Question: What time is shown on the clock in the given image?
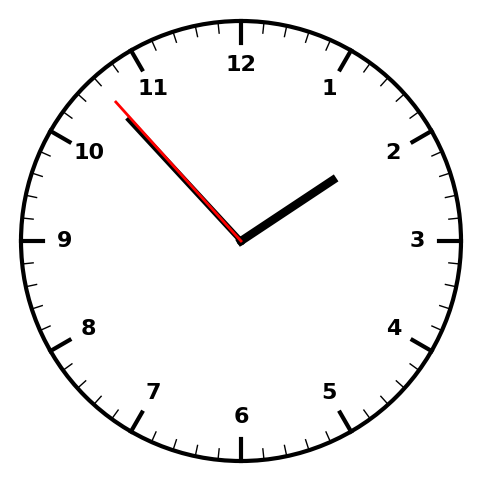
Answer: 01:52:53